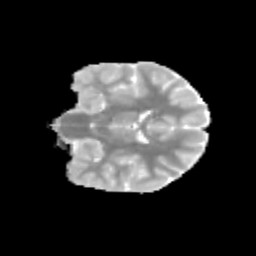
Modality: MD
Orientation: coronal
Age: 12
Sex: male
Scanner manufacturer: siemens
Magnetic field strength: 3 T
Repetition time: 3.8 s
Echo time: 0.07 s